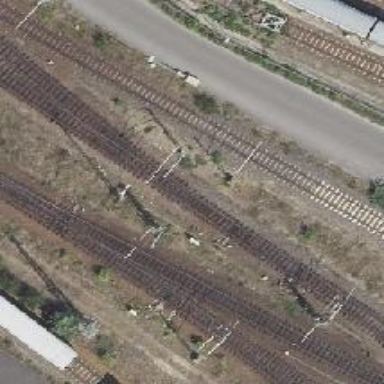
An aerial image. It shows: Railway switch.